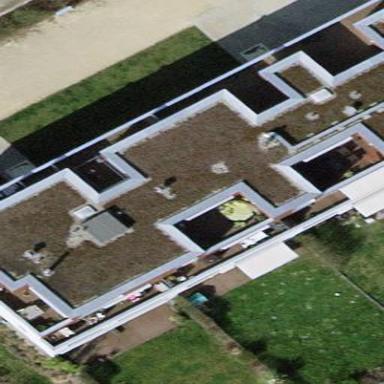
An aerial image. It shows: Image showing building with apartments.